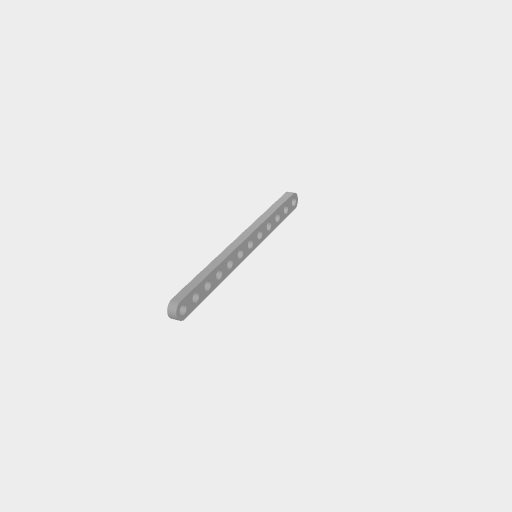
Part: FlatBeam12H